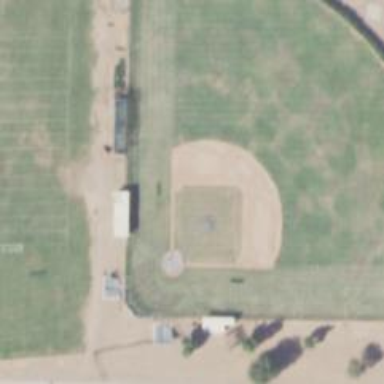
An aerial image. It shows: Baseball pitch for leisure and sports activities.